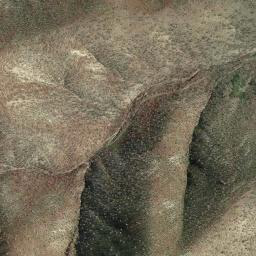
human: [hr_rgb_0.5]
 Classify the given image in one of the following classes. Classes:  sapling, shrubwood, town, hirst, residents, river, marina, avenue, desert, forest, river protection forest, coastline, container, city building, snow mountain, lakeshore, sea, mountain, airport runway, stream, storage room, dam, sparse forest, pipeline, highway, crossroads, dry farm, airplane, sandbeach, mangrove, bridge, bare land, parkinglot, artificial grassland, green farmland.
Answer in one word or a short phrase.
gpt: mountain